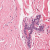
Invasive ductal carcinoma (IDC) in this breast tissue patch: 0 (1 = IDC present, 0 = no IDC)